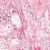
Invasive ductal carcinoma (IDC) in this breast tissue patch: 0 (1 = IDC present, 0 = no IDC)